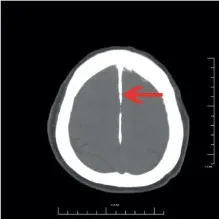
Upper half of body CT, head CT, and X-ray images of the both hands of the patient. (A, B) Upper half of body CT and head CT scans, respectively. Red arrows both indicate calcification of cerebral falx.
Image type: radiology (ct)